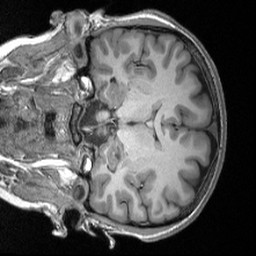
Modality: T1w
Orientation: coronal